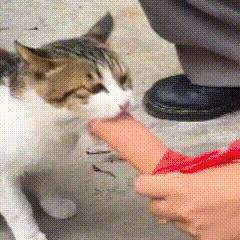
Label: others